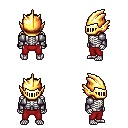
a pixel art fantasy rpg character, male body template, skeleton, steel arm armor, red pants, raven short mohawk hairstyle, gold helm, four views (front, back, left, right), 2x2 character sprite sheet, small pixel art, hard edges, no anti-aliasing